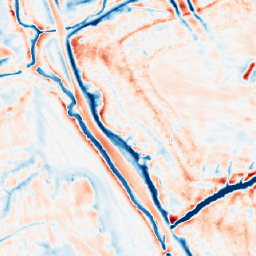
Category: edge_preserving
Decomposition family: bilateral
Decomposition parameters: d: 21
sigma_color: 25
sigma_space: 150
Upsampling method: area
Upsampling parameters: scale: 2
Upsampling scale: 2